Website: apple
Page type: billing-address
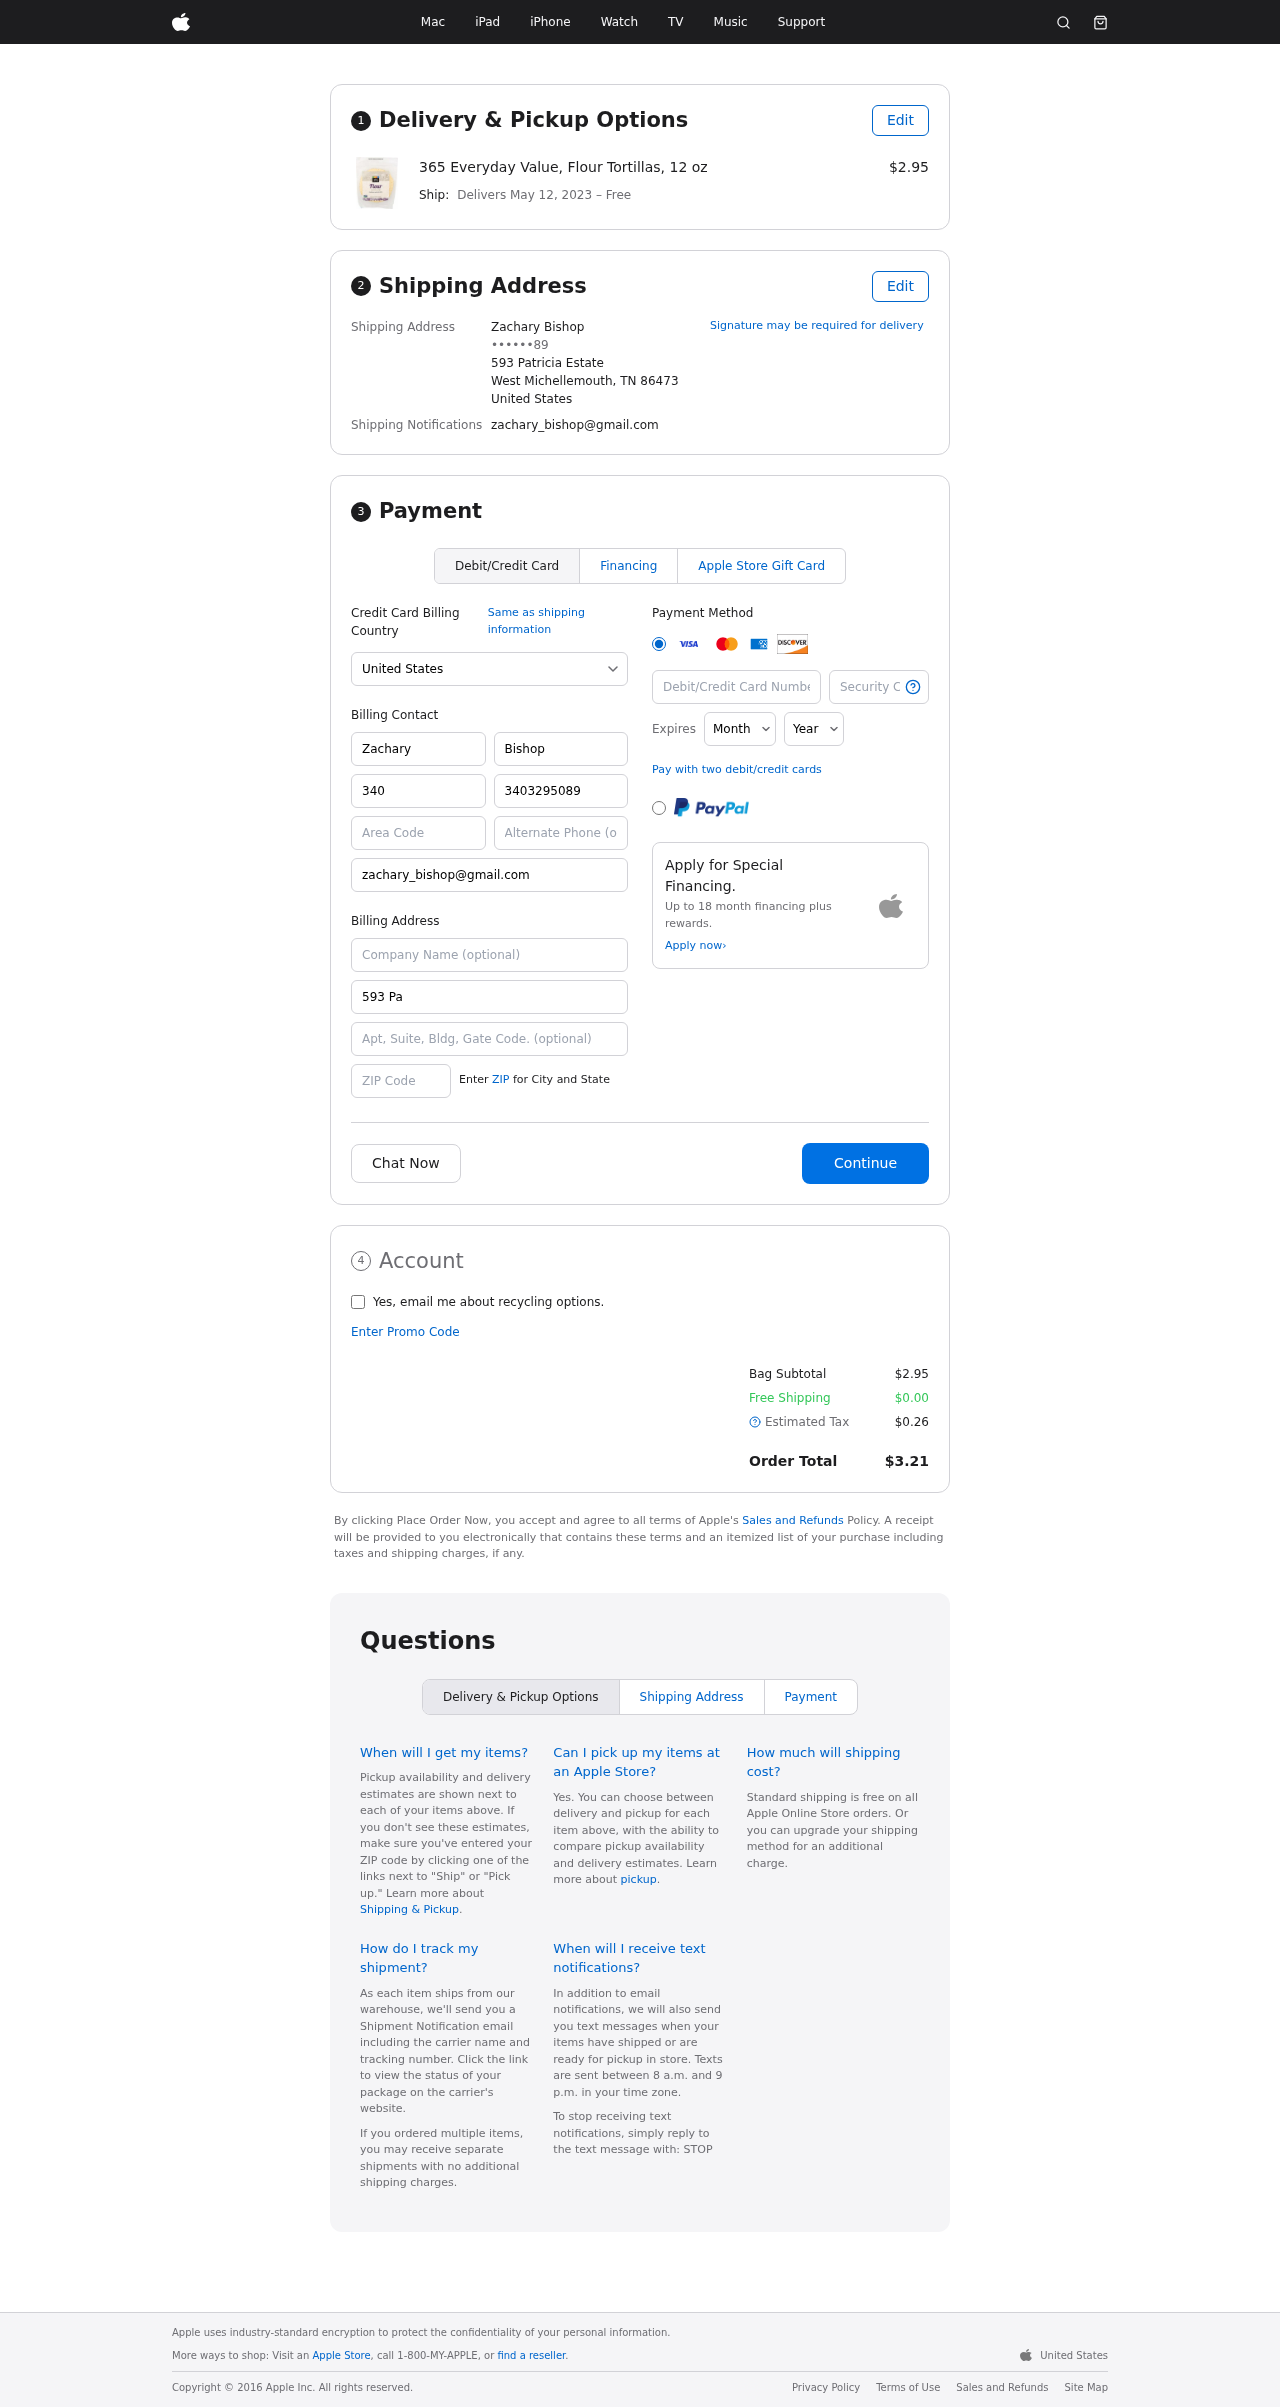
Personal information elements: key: PII_CARD_CVV
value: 552
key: PII_CARD_EXPIRY_MONTH
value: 12
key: PII_CARD_EXPIRY_YEAR
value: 26
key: PII_CARD_NUMBER
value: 6011 8676 8953 4697
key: PII_CITY_STATE_ZIP
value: West Michellemouth, TN 86473
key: PII_COUNTRY
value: United States
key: PII_EMAIL
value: zachary_bishop@gmail.com
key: PII_FULLNAME
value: Zachary Bishop
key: PII_STREET
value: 593 Patricia Estate
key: PII_PHONE_MASKED
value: ••••••89
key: PII_BILLING_FIRSTNAME
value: Zachary
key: PII_BILLING_LASTNAME
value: Bishop
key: PII_BILLING_PHONE_AREA
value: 340
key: PII_BILLING_PHONE
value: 3403295089
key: PII_BILLING_EMAIL
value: zachary_bishop@gmail.com
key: PII_BILLING_STREET
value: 593 Patricia Estate
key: PII_BILLING_STREET2
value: Apt. 745
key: PII_BILLING_POSTCODE
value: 86473
Product elements: key: PRODUCT1_NAME
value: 365 Everyday Value, Flour Tortillas, 12 oz
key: PRODUCT1_PRICE
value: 2.95
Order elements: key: ORDER_DELIVERY_DATE
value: May 12, 2023
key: ORDER_SUBTOTAL
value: $2.95
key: ORDER_SHIPPING_COST
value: $0.00
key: ORDER_TAX
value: $0.26
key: ORDER_TOTAL
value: $3.21